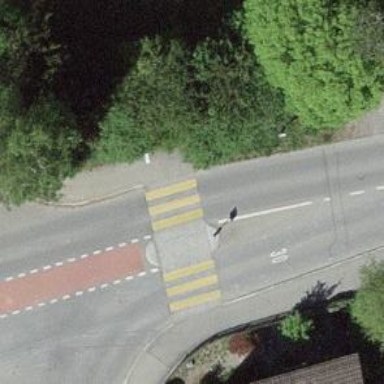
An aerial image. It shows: Uncontrolled road crossing with pedestrian island.